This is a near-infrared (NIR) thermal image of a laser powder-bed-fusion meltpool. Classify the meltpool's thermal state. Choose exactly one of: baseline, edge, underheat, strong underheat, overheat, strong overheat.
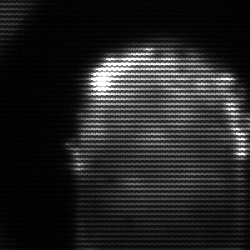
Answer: baseline